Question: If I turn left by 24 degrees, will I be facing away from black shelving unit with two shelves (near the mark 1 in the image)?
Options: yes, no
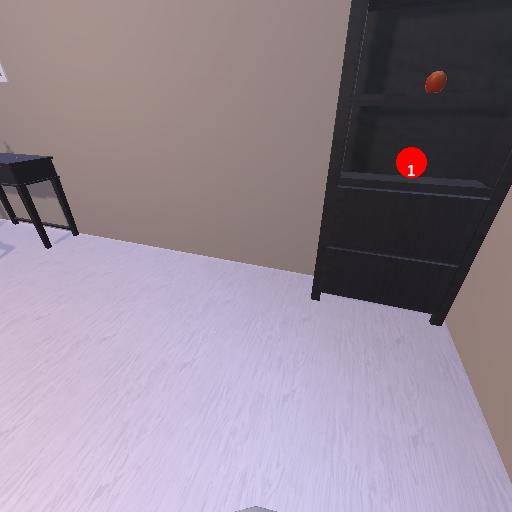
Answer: yes